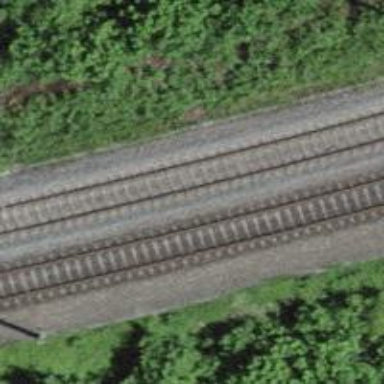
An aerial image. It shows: Single-track railway with electrified contact lines.